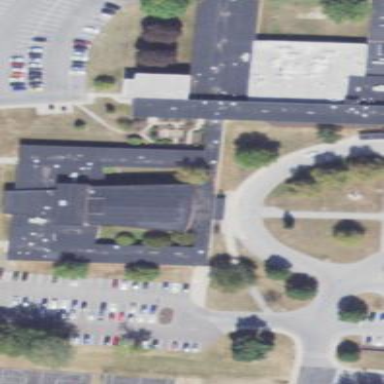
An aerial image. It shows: School building.